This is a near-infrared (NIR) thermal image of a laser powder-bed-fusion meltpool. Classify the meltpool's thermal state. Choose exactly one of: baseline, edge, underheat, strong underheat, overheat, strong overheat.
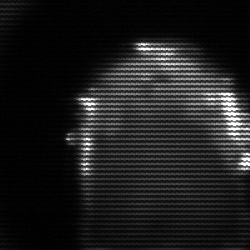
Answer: baseline